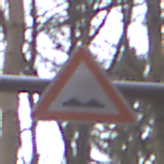
Verkehrszeichen: UnebeneFahrbahn
Umgebung: Outdoor, Nature
Tageszeit: Midday
Wetter: Overcast
Licht: Natural
Jahreszeit: Autumn
Kontrast: LowContrast